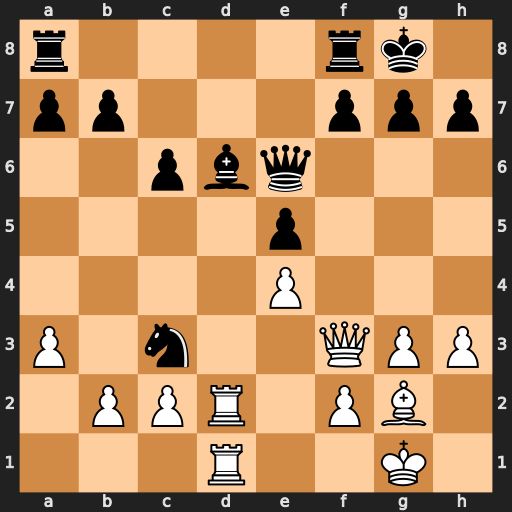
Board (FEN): r4rk1/pp3ppp/2pbq3/4p3/4P3/P1n2QPP/1PPR1PB1/3R2K1
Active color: w
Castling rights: -
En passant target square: -
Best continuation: Rxd6 Nxd1 Rxe6